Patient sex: M
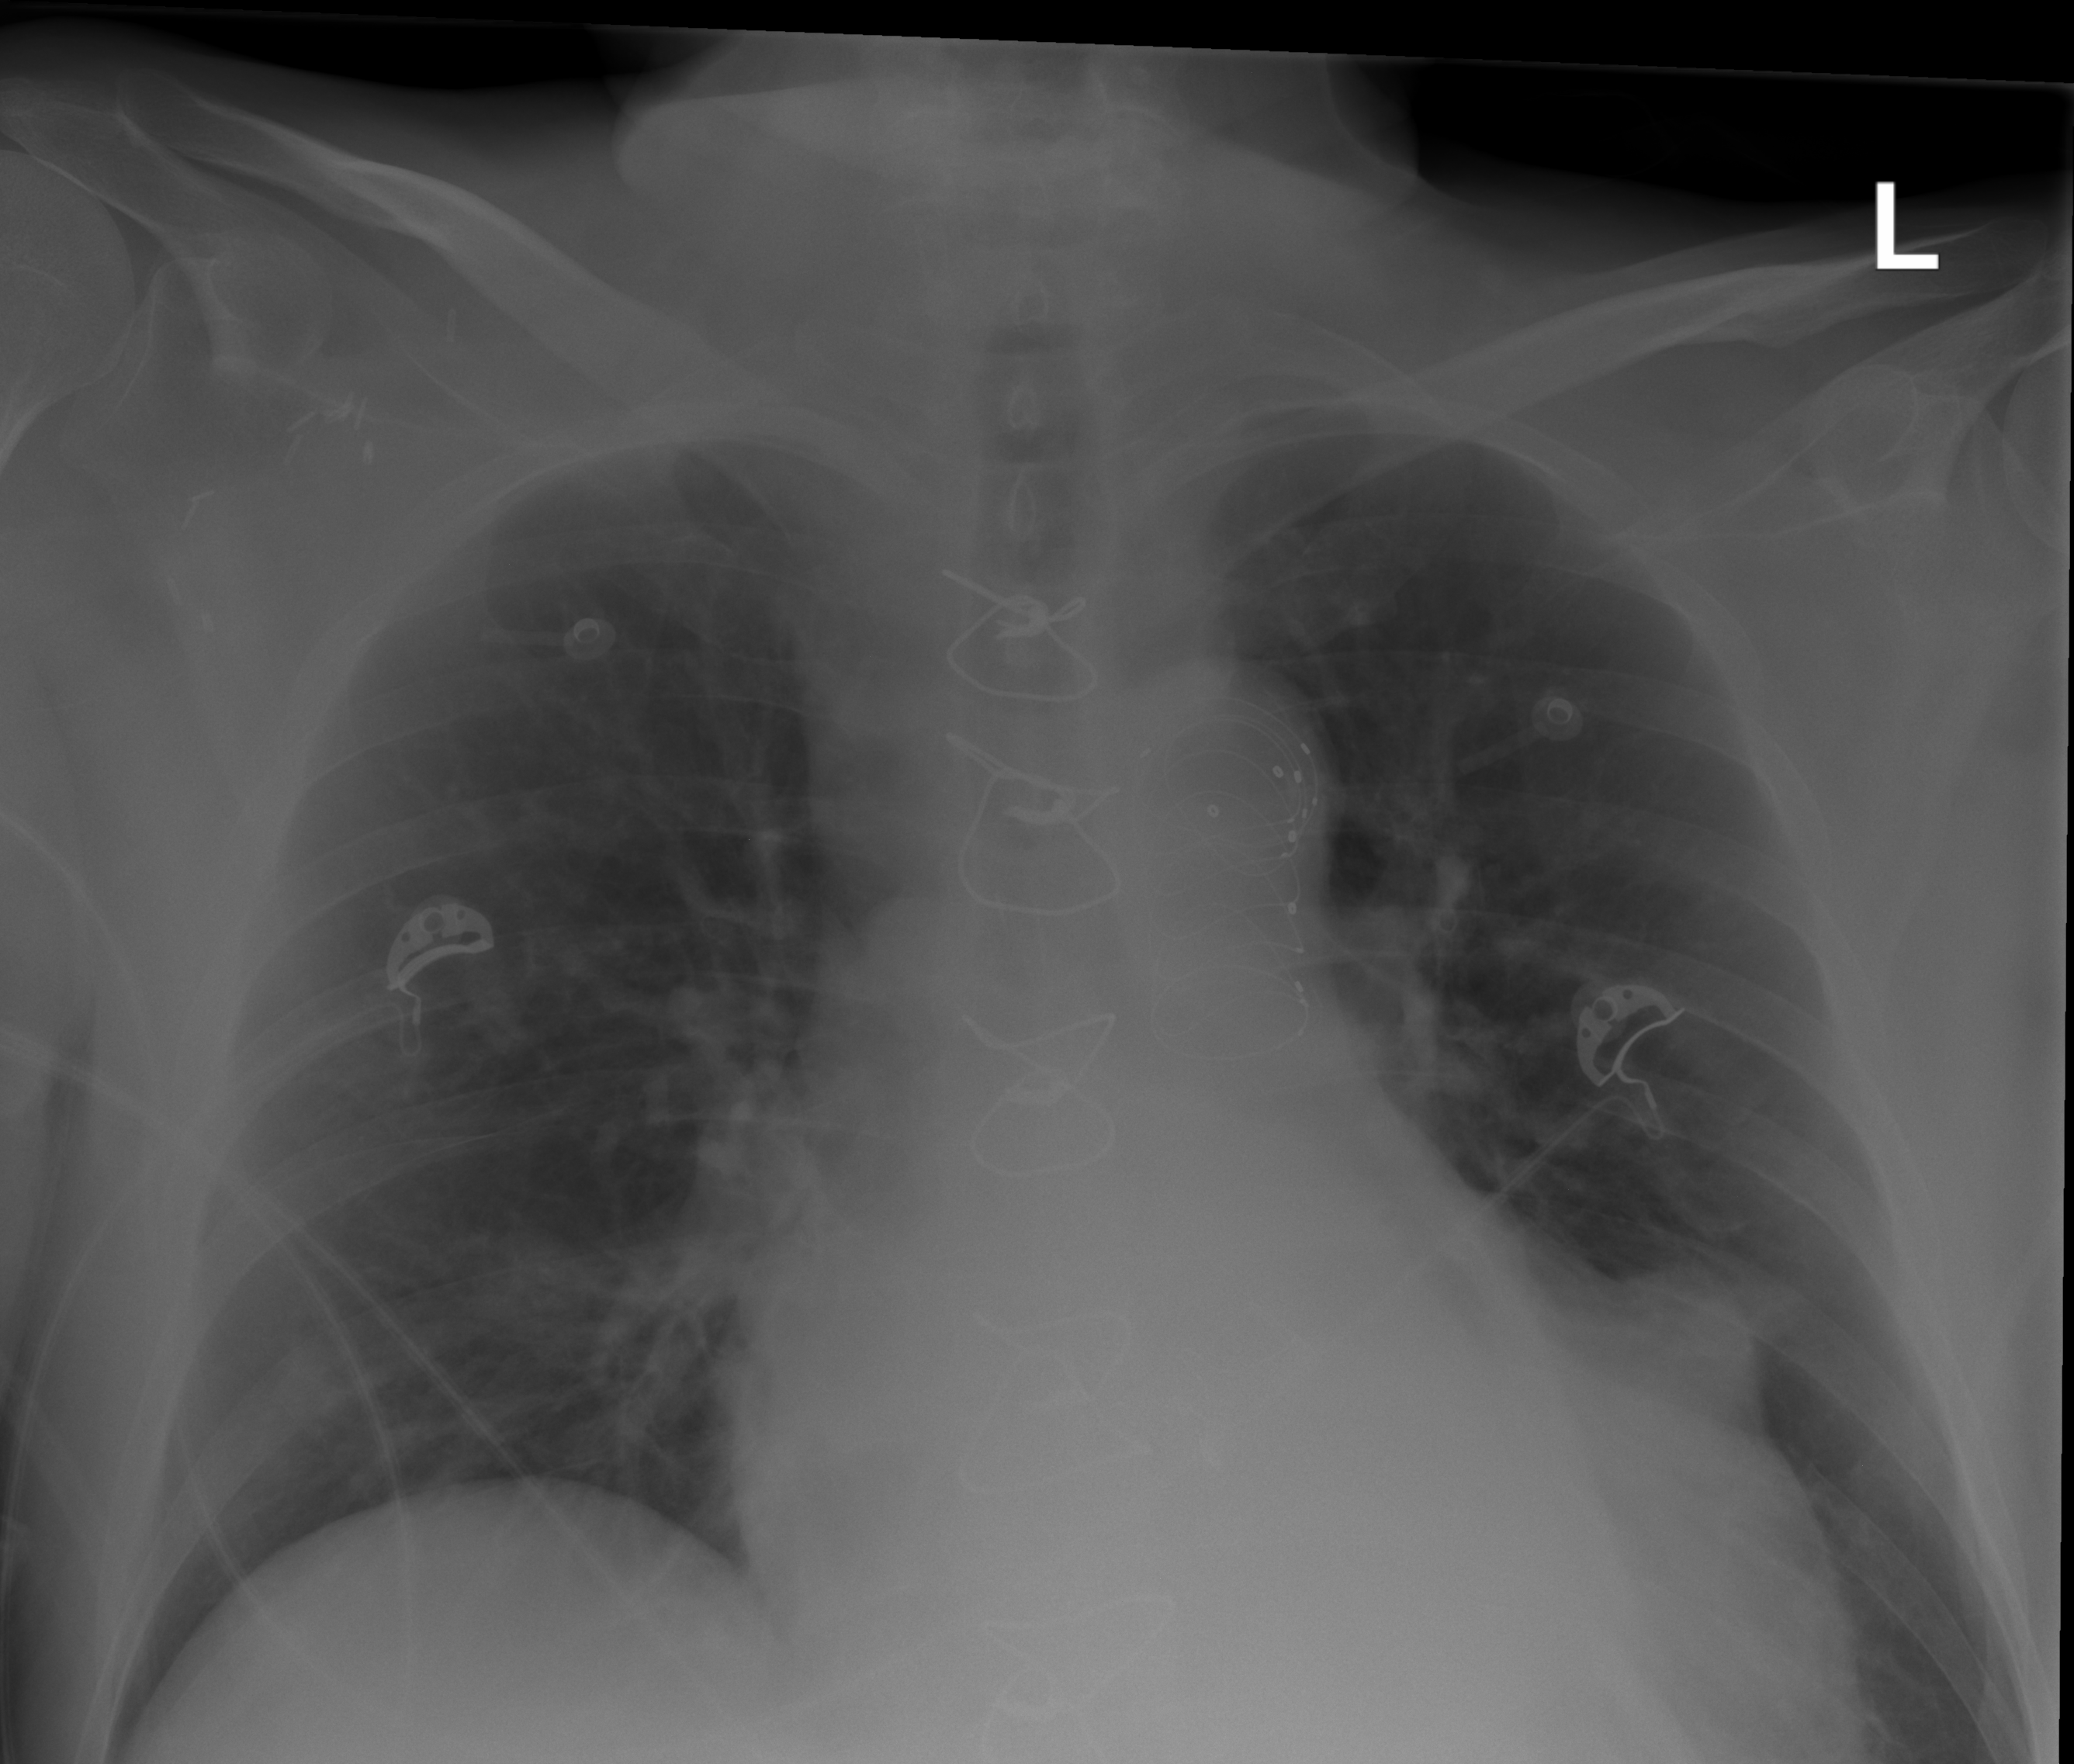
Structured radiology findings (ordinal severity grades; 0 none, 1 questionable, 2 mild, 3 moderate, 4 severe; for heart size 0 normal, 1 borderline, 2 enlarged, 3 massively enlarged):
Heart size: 2
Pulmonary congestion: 2
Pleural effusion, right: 0
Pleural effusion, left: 0
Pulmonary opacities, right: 0
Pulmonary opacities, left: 0
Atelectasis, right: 0
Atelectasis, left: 0